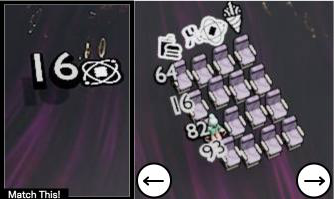
Task: seats
Answer: no